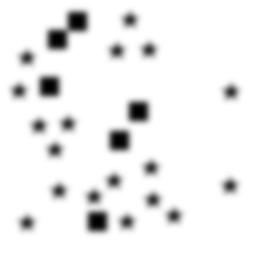
Squares: 6
Triangles: 0
Stars: 18
Total shapes: 24